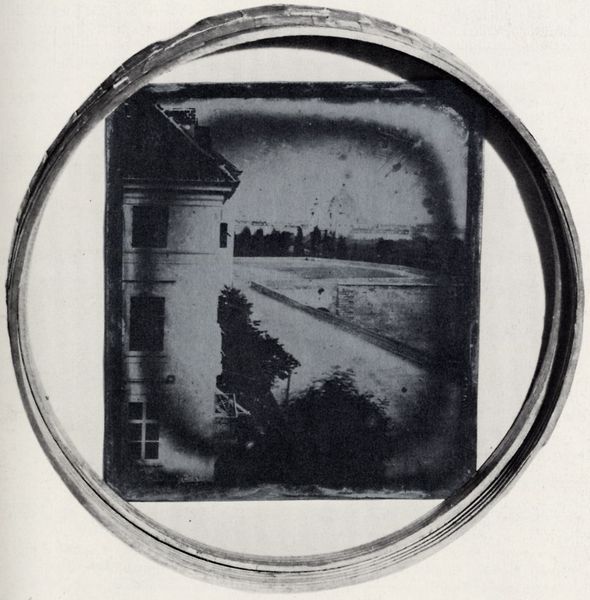
Titel: Blick von der Bastei auf den Karlsplatz in Wien
Künstler: Österreichischer Photograph
Standort: Wien
Institution: Technisches Museum für Industrie und Gewerbe
Schlagwörter: baum, dunkel, himmel, schatten, weiß, bäume, kirchturm, landschaft, ausschnitt, fenster, frankreich, glas, grau, hell, schwarz, strasse, anlage, ausblick, dach, gebäude, haus, park, weg, wiese, alt, wand, architektur, rahmen, silber, stein, bild, feld, ferne, horizont, natur, strauch, busch, büsche, kirche, land, wald, kreis, rund, rundbild, tondo, turm, garten, deutschland, balkon, ecke, sitz, ansicht, acker, mauer, formen, monochrom, hof, platz, rad, metall, platte, ring, assemblage, collage, foto, fotografie, photographie, hinterhof, eckhaus, wohnhaus, eckig, motiv, rechteck, form, schwarz weiss, neu, photo, flecken, negativ, gut, mauern, reif, geschosse, wien, lupe, fotographie, miniatur, entwicklung, quadrat, aufnahme, reifen, dokument, fesnter, tondi, archiv, dokumentation, sacre coeur, linse, karlsplatz, halo, naum, früh, daguerrotypie, nadar, anonym, montage, dia, blickwinkel, hausecke, weichzeichner, gerhard richter, tennisplatz, talbot, anfänge, positiv, daguerreotypie, daguerre, qualität, fotomontage, platine, glasplatte, korrosion, objektiv, niepce, agypten, blick auf den karlsplatz, brennglas, dageu, erstes foto, hauseche, hintergurnd, strassenblick, feöder, daguerretypie, silberplatine